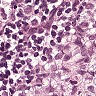
Metastatic tissue present: yes